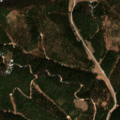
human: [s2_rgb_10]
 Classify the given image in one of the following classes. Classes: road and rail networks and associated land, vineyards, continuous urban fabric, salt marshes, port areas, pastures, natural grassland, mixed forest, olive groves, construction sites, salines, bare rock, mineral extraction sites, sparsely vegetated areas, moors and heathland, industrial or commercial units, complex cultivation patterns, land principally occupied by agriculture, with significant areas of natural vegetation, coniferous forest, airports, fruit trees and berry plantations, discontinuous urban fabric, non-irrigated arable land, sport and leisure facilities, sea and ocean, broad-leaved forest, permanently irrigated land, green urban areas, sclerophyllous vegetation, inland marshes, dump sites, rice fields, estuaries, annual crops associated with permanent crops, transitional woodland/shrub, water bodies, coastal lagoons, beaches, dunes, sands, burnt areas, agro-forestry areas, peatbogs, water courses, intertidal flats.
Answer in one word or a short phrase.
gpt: coniferous forest